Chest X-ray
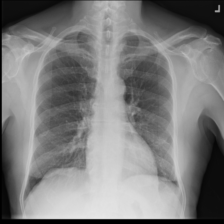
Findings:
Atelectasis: negative
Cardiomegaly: negative
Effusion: negative
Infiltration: negative
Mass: negative
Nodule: negative
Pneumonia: negative
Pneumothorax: negative
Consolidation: negative
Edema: negative
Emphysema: negative
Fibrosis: positive
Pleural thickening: negative
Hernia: negative